Question: iOS 7 SDK
When sliding right to left over a UITableViewCell to enable 'Delete' mode, the red 'Delete' UIView appears to be partially obscured by the SectionIndex.
i.e.

Is there a fix?
EDIT: Even if the SectionIndex background is transparent or white, the 'Delete' is still partially hidden and obscured.
EDIT 2: It's been suggested in Twitter that I create a custom UITableViewCell and make it narrower and move the default 'delete' button, but I don't want (nor think I should have to) go to that effort for something that should have already been provided for by Apple and the default SDK.
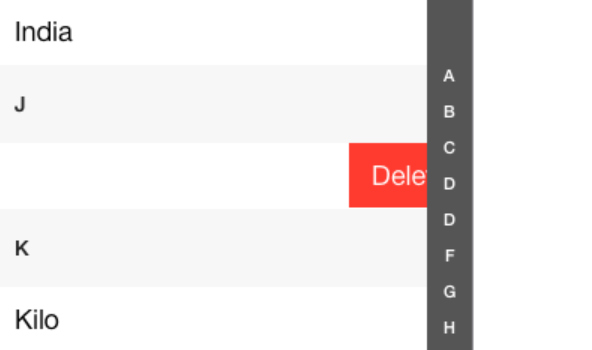
Answer: Well, as I needed to finish the project i resorted to writing a custom UITableViewCell.
Here's the proof:

And the 'fix' was in the new subclass of UITableViewCell, to change the default class method:
'''
- ( void ) setFrame:( CGRect )frame
{
frame.size.width -= 30.0f;
[super setFrame:frame];
}
'''
Hope that helps someone else, at least until Apple Fix it.